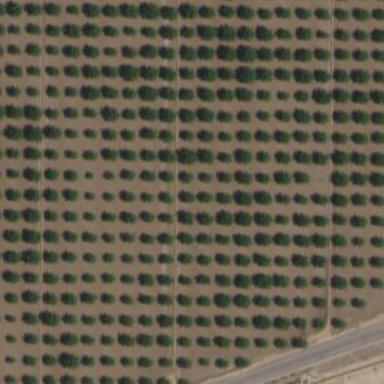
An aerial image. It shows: Orchard.